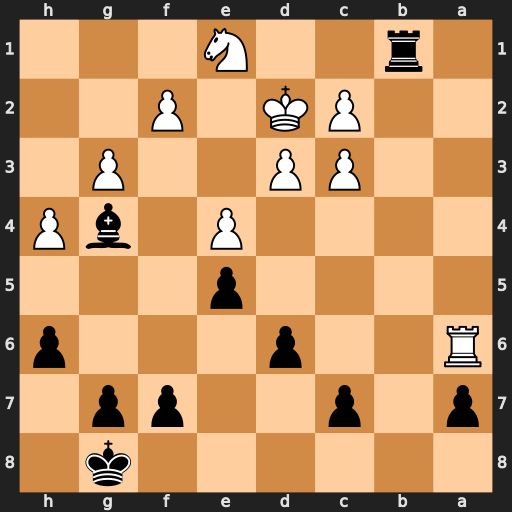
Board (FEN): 6k1/p1p2pp1/R2p3p/4p3/4P1bP/2PP2P1/2PK1P2/1r2N3
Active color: b
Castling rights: -
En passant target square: -
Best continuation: Rd1+ Ke3 Rxe1+